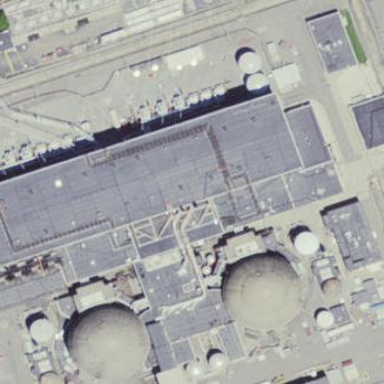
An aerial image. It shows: Industrial area featuring nuclear power plant.